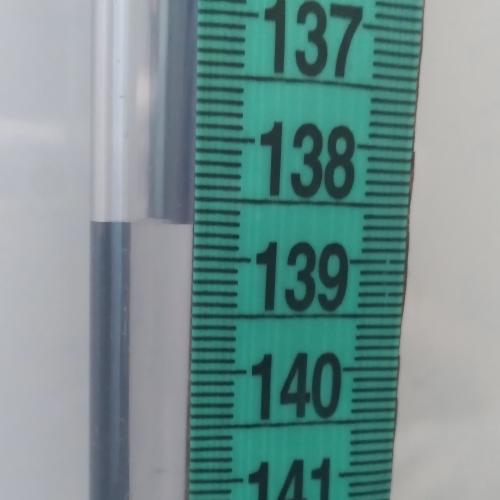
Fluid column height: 138.7 cm